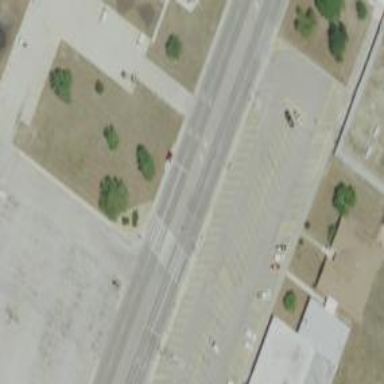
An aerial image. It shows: Footway crossing.